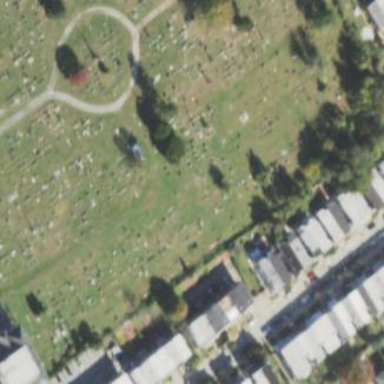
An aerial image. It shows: Cemetery.